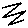
Label: zigzag